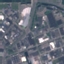
Land use / land cover: Industrial